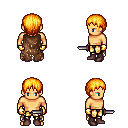
a pixel art fantasy rpg character, male body template, human, tanned skin, brown tattered cape, gold greaves, light blonde plain hairstyle, gold gloves, maroon shoes, dagger, four views (front, back, left, right), 2x2 character sprite sheet, small pixel art, hard edges, no anti-aliasing